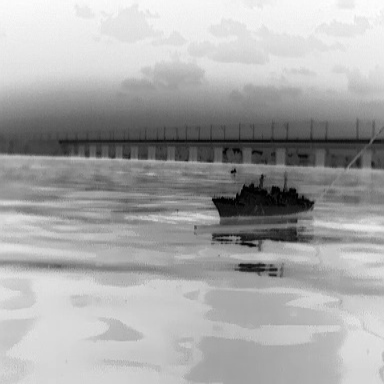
There are two warships in the infrared image.